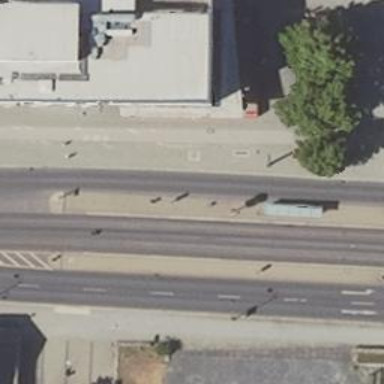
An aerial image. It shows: Tram stop position for public transport.